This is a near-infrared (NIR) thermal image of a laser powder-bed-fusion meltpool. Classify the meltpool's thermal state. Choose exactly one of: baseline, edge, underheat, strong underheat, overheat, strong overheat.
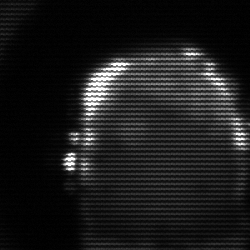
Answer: baseline